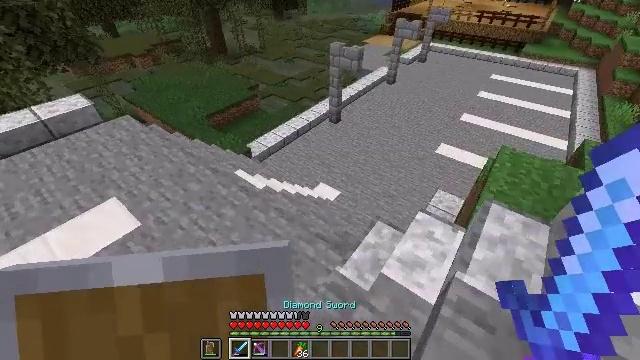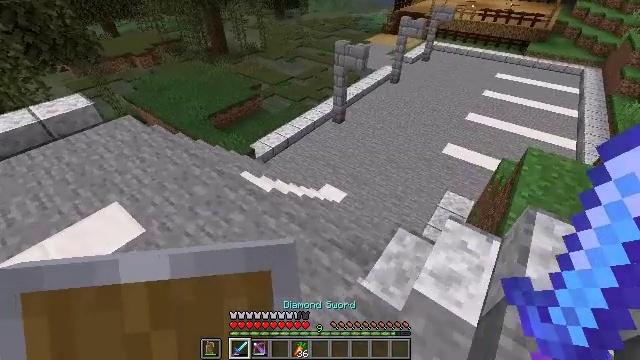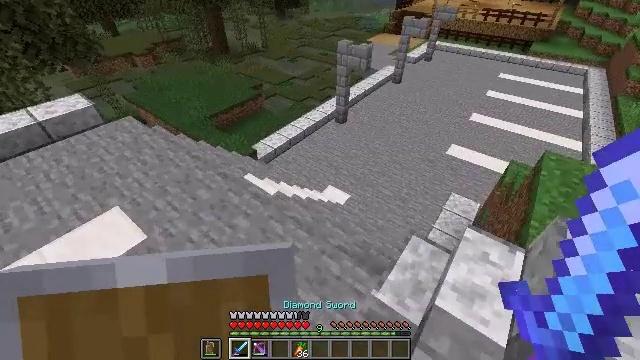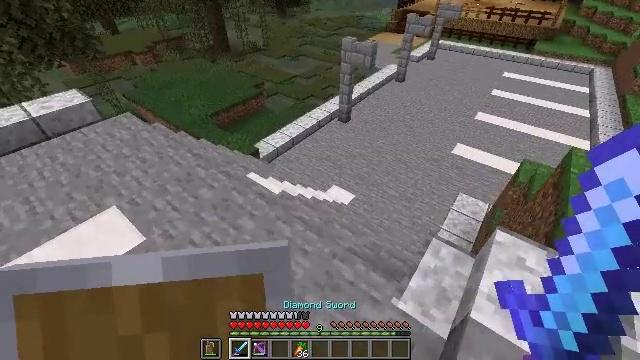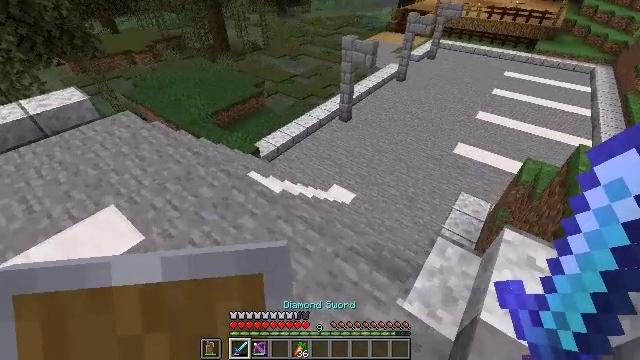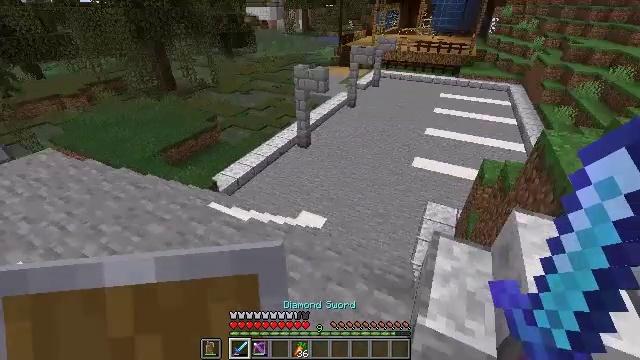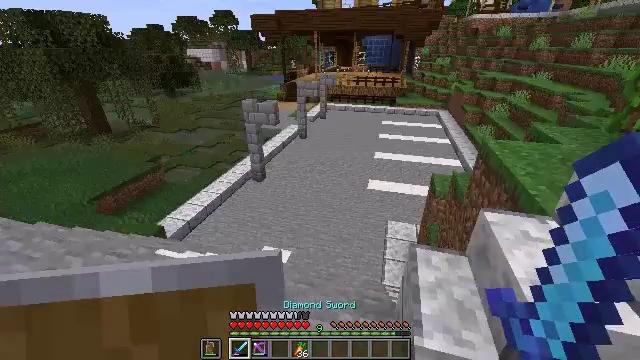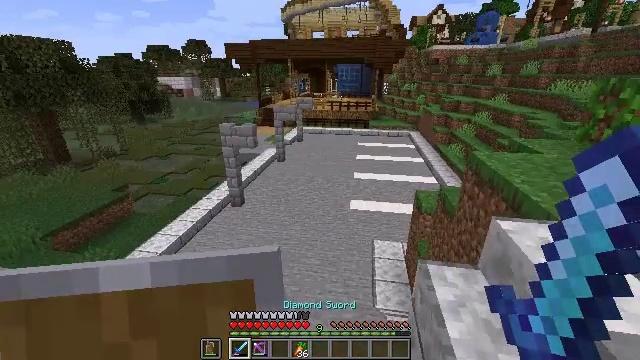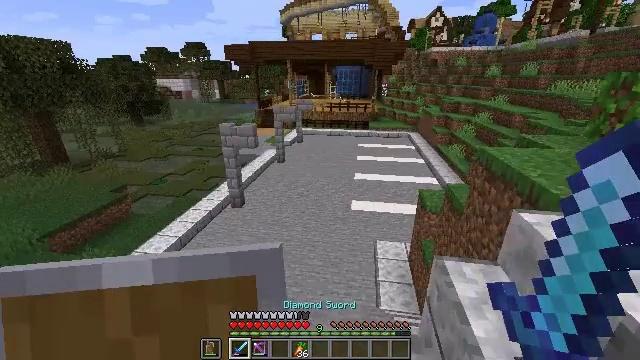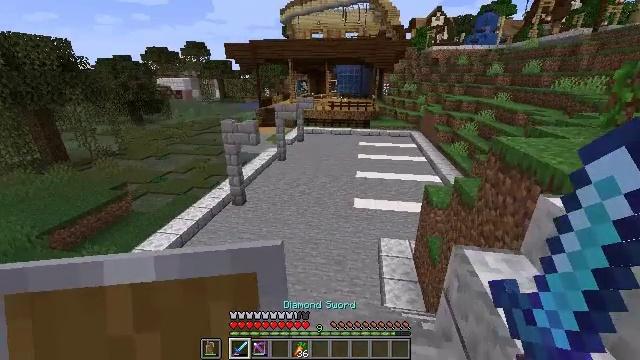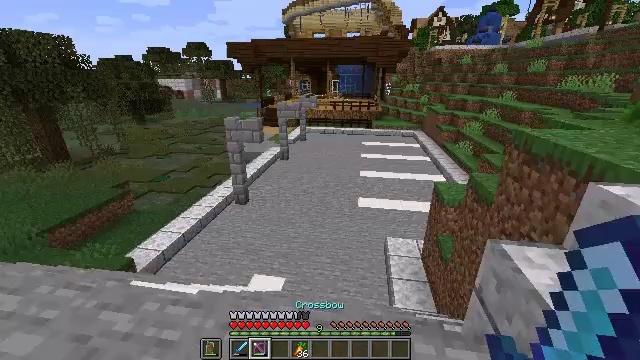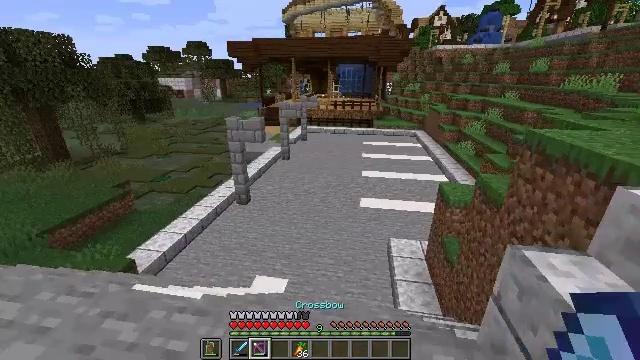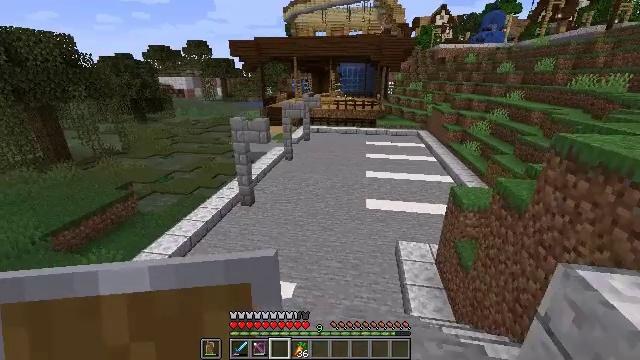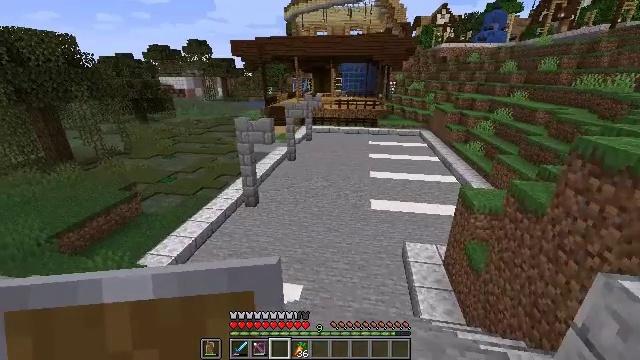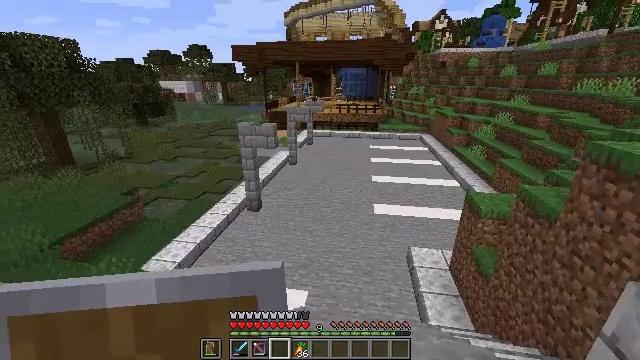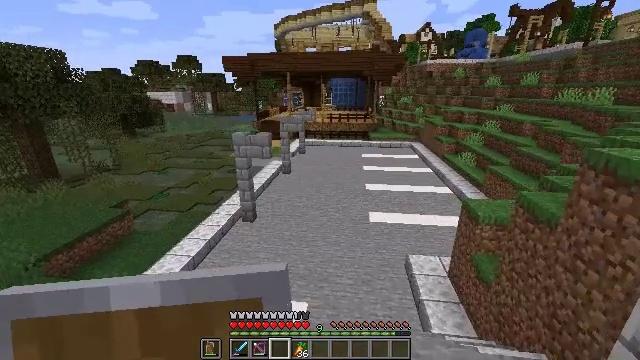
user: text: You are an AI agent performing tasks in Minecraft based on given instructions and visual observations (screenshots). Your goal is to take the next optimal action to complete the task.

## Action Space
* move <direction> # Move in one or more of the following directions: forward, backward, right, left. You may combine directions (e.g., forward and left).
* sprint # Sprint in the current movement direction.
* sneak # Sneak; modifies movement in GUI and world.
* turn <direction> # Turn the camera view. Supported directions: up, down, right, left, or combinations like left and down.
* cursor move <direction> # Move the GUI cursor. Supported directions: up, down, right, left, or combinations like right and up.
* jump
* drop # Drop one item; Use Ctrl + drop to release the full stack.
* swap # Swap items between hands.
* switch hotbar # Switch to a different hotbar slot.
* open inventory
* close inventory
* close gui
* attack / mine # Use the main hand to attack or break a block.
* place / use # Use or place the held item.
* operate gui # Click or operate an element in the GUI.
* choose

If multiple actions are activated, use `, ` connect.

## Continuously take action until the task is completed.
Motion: motion action
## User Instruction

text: Collect the oak planks from the structure.
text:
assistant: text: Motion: move forward and move left
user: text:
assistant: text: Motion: move forward and move left
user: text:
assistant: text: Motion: move forward and move left
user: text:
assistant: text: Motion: move forward and move left
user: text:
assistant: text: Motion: move forward and move left, turn right and up
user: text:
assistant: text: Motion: move forward and move left, turn right and up
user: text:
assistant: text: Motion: move forward and move left, turn right and up
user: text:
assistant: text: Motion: move forward and move left
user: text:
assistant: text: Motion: move forward and move left
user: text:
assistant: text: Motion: move forward and move left
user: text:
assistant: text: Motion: move forward and move left
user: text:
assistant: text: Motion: move left
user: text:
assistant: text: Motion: move left
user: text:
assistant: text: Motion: move left
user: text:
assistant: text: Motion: move left, turn right and up
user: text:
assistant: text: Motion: move left
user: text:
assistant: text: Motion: move left
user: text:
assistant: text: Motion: move left
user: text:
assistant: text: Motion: move left
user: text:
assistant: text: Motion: move forward and move left
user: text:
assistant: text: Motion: move forward and move left
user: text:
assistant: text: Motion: move forward and move left
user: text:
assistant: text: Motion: no_op
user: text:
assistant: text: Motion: move forward
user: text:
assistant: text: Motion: move forward
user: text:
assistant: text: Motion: move forward
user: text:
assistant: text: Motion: move forward
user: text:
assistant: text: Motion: move forward
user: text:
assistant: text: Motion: move forward
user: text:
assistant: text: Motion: move forward